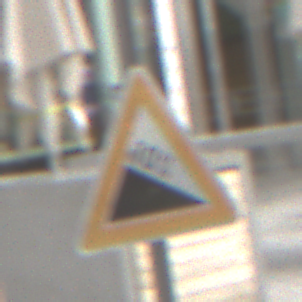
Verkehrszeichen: Gefaelle10
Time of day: Midday
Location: Outdoor (Urban)
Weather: Overcast
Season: NotSpecified
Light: Natural